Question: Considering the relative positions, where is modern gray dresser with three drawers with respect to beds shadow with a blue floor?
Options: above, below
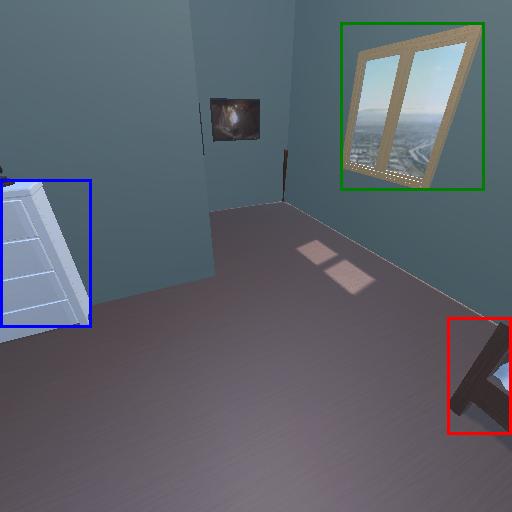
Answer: above